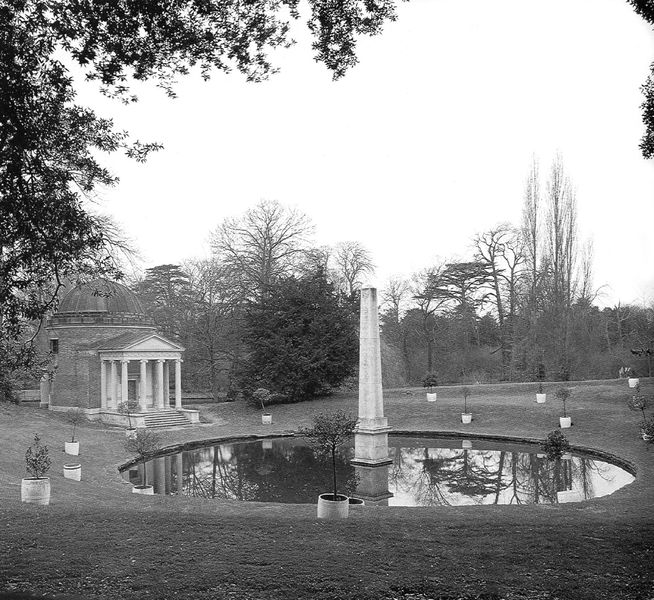
Titel: Pantheon im Garten des Chiswick House
Standort: London, Chiswick House (EU - GB)
Schlagwörter: baum, himmel, wasser, bäume, see, teich, blumen, schwarz, säule, säulen, weiss, gebäude, park, rasen, wiese, natur, spiegelung, brunnen, rund, garten, bäumchen, kübel, grünanlage, kuppel, staffage, treppe, stufen, frühling, foto, blumentöpfe, töpfe, becken, schwarzweiß, pantheon, gruft, portikus, griechisch, obelisk, tempel, pavillon, mausoleum, monument, versailles, kuppelbau, gartenbau, obelisc, britain, brum